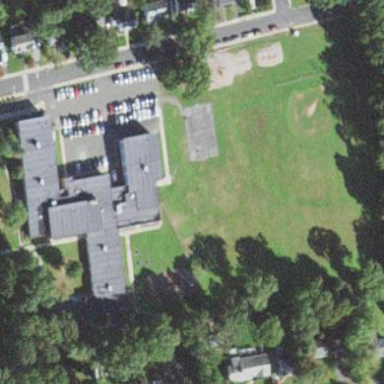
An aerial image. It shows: School.